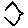
Label: hexagon